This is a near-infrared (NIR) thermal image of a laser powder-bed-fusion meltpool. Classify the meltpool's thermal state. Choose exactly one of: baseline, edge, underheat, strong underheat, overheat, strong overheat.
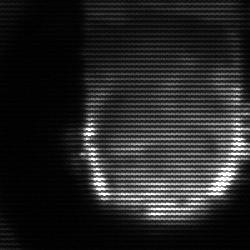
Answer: baseline